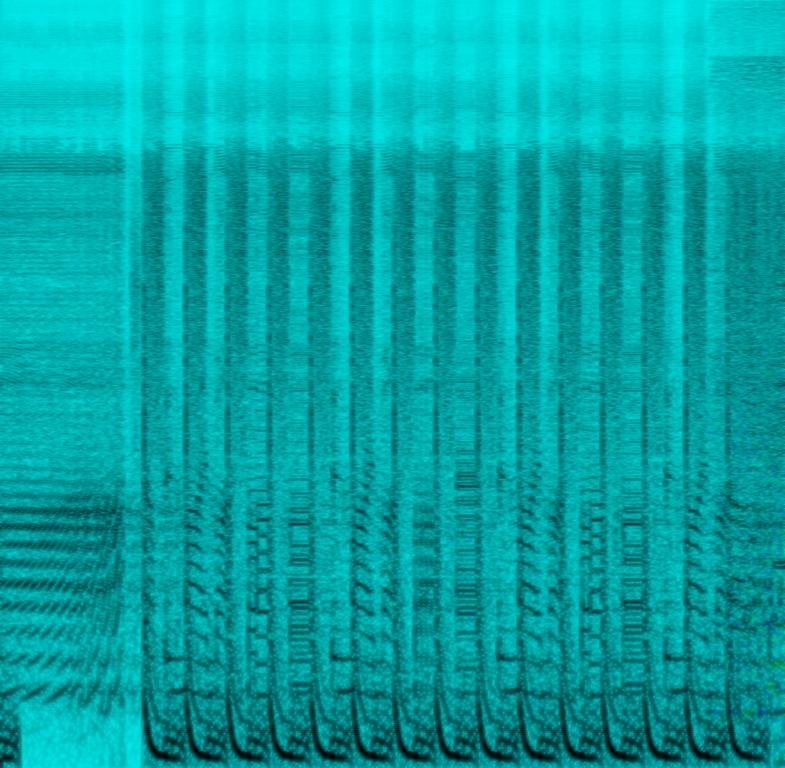
A digital drum is playing a monotone beat with a kick on every beat along with a repeating voice sample. In the next song a wide synth pad is playing a string sound while a female voice sample is singing a melody. These songs may be playing in a techno club.